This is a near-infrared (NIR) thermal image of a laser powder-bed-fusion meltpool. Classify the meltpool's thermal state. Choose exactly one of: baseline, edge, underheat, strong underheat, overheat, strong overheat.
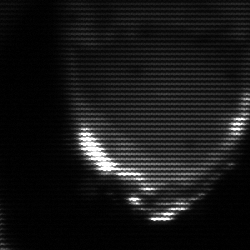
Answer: edge